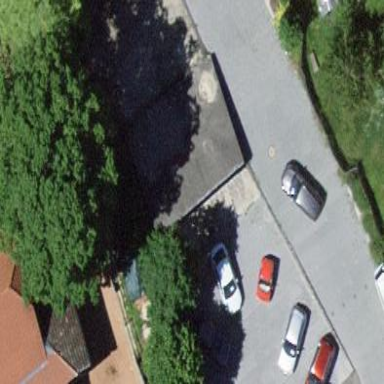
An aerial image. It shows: Garage building.